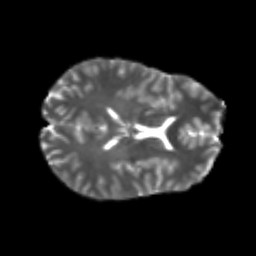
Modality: T2w
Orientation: axial
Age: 23
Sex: male
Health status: healthy
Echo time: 0.074 s